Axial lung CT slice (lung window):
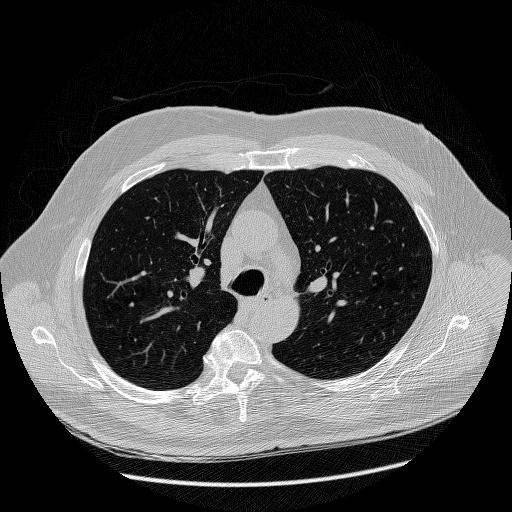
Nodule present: no